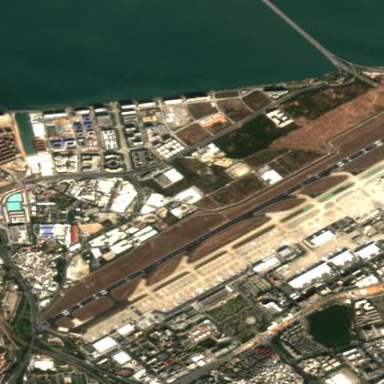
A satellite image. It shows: International airport classified as aerodrome.